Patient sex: M
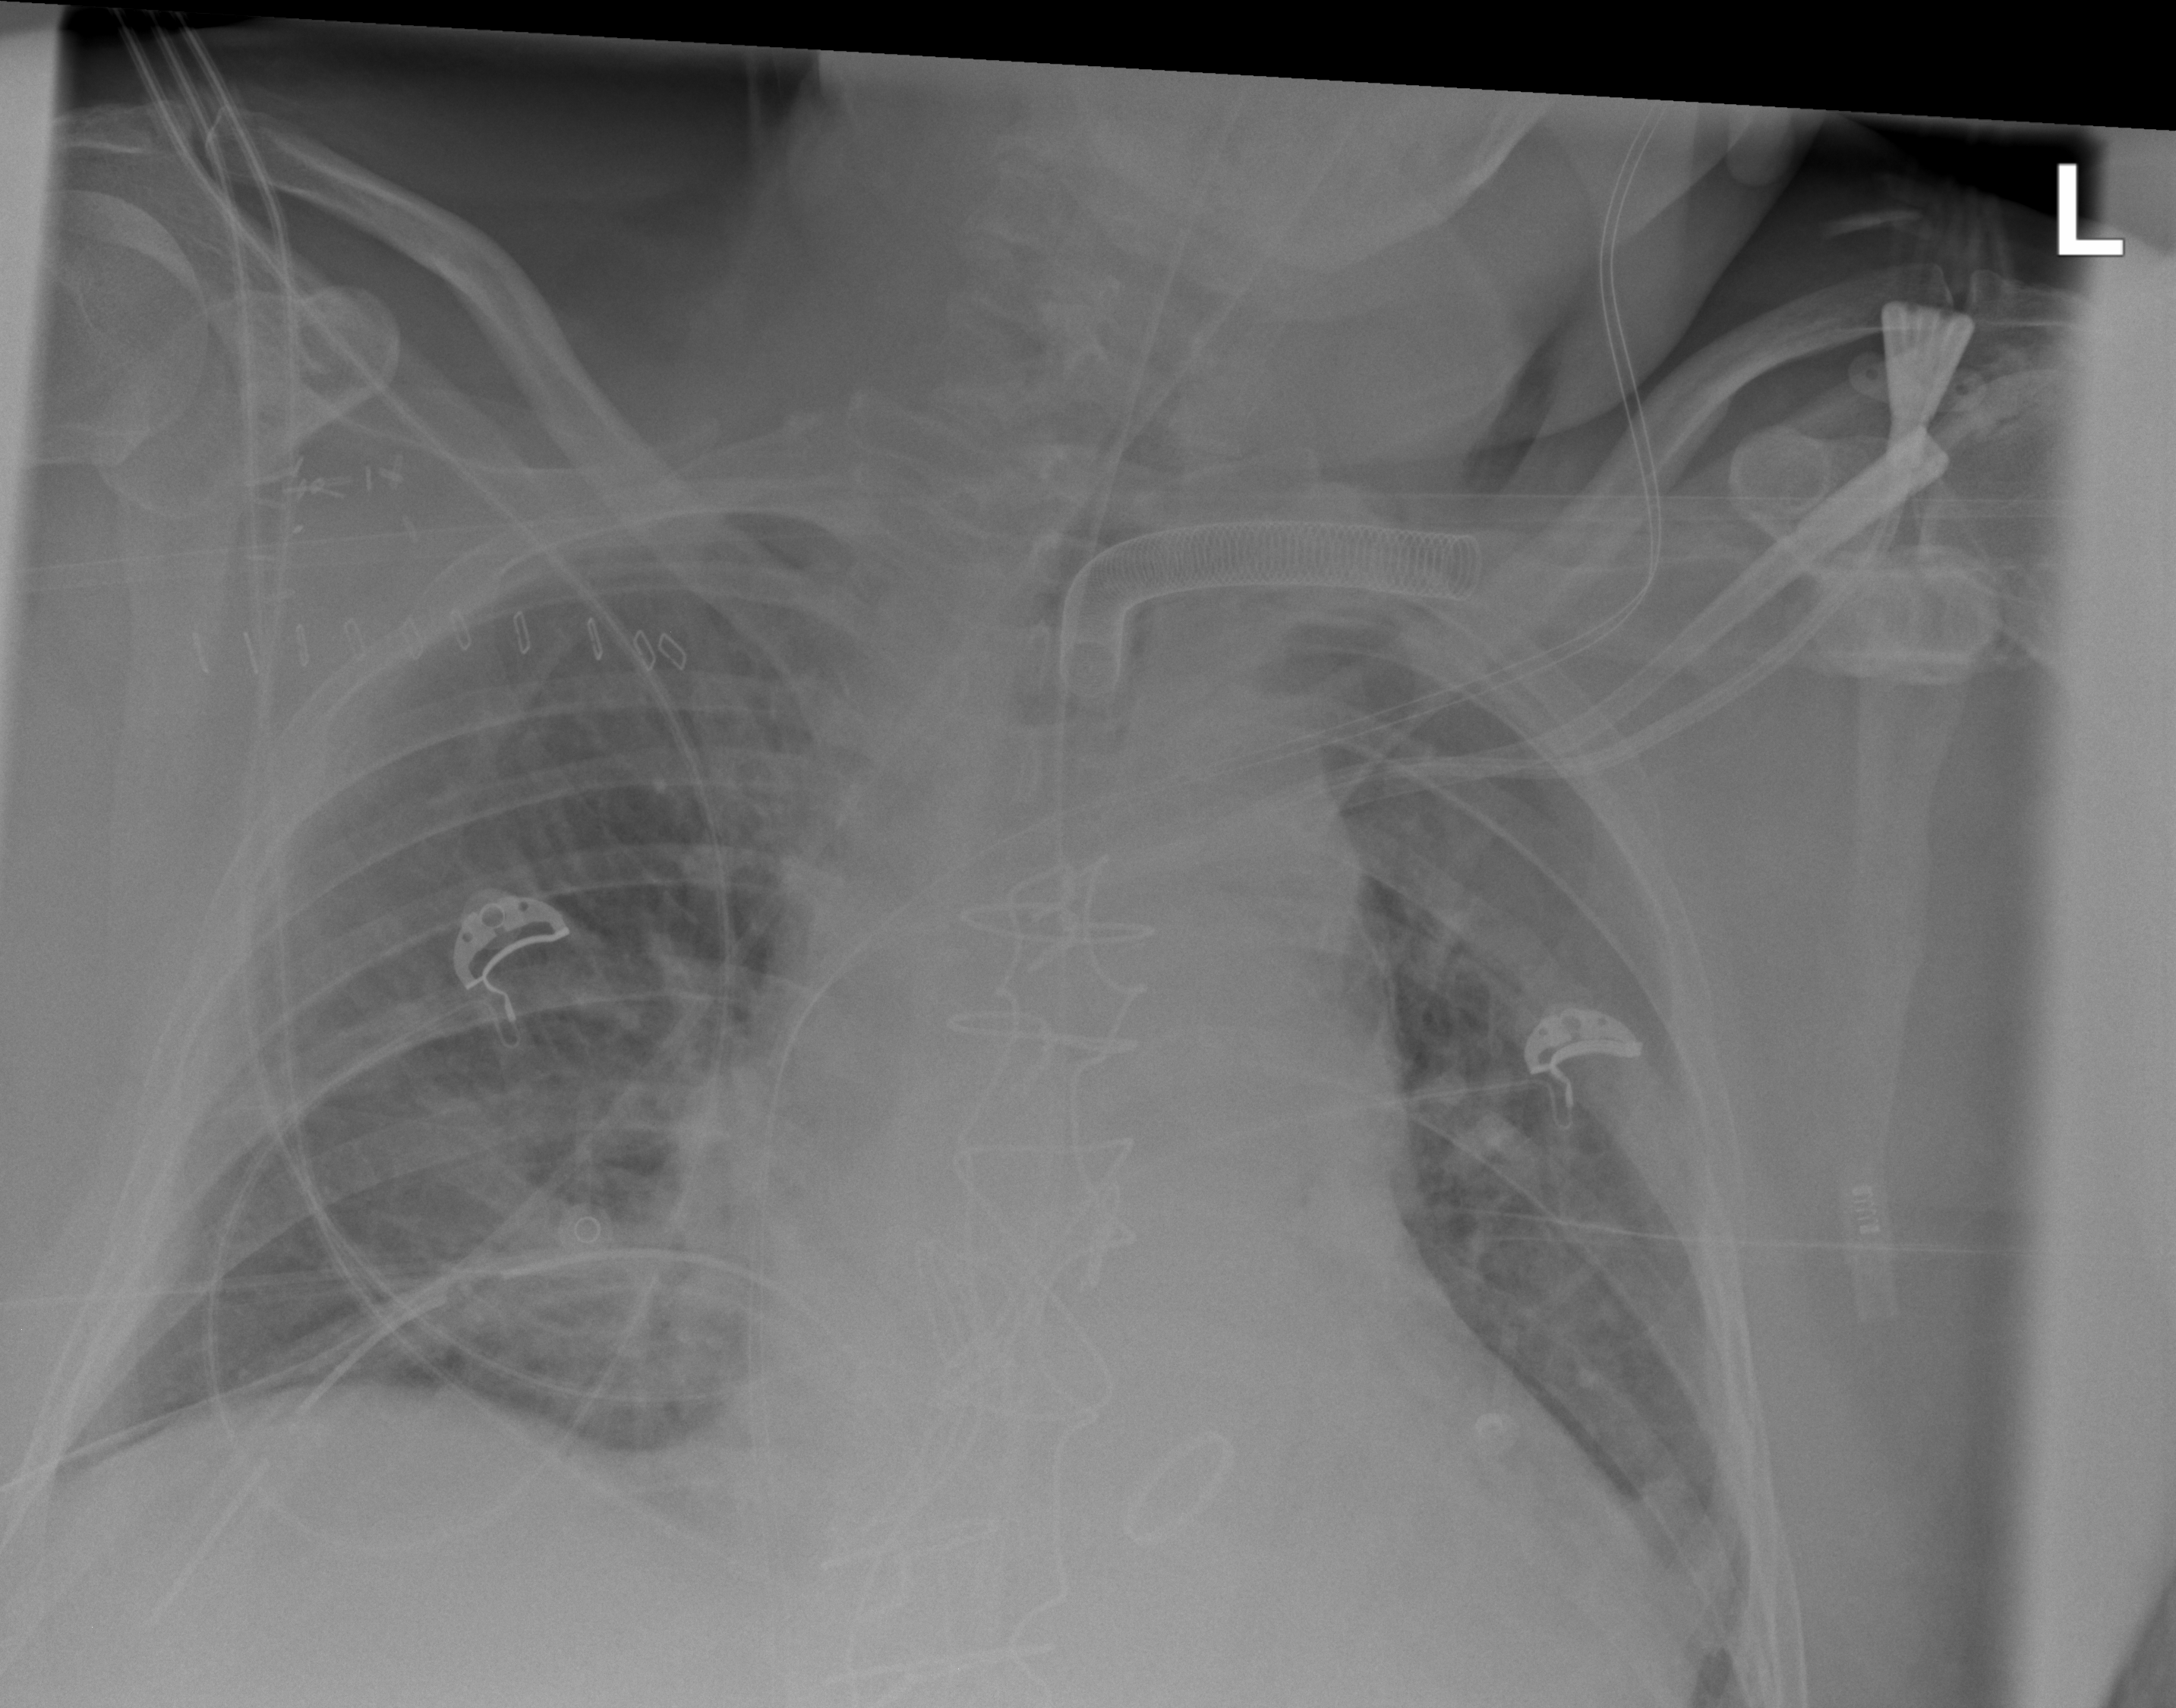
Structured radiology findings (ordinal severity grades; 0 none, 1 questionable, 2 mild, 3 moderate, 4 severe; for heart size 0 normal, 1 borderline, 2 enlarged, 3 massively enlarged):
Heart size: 2
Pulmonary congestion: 2
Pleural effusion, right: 0
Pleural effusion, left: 2
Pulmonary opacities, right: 2
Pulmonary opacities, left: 2
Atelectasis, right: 2
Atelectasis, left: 2